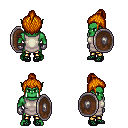
a pixel art fantasy rpg character, male body template, orc, green skin, white tunic, gold greaves, dark blonde short topknot hairstyle, metal gloves, ghillies, shield, four views (front, back, left, right), 2x2 character sprite sheet, small pixel art, hard edges, no anti-aliasing